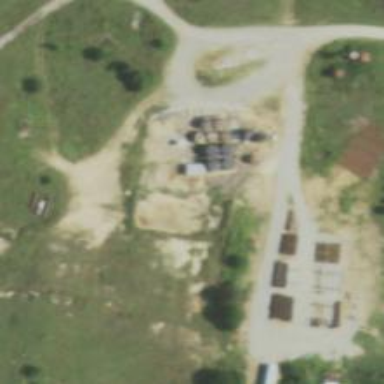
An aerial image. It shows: Storage tank with man-made structure.